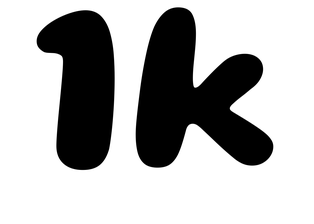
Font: Gluten_Bold